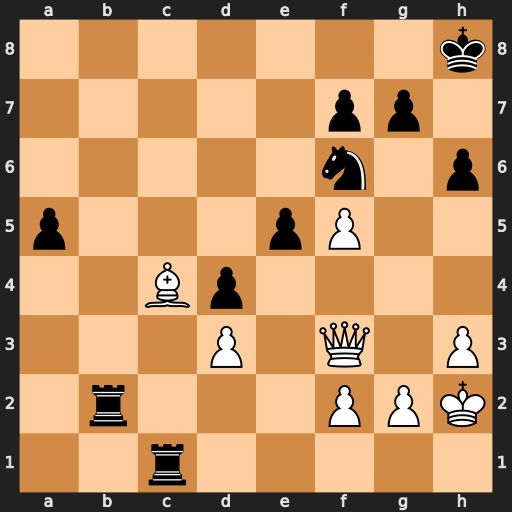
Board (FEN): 7k/5pp1/5n1p/p3pP2/2Bp4/3P1Q1P/1r3PPK/2r5
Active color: w
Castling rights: -
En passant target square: -
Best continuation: Qa8+ Kh7 Bxf7